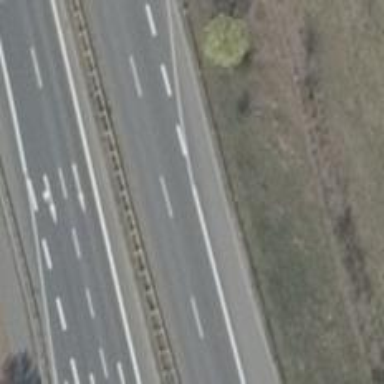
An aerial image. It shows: Asphalt road classified as primary highway which is motorroad.